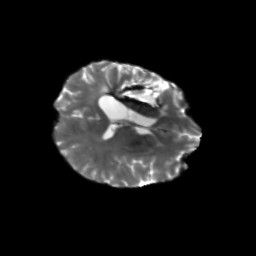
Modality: T2w
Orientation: axial
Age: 44
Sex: female
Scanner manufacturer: siemens
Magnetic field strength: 3 T
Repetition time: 5.25 s
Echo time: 0.08 s